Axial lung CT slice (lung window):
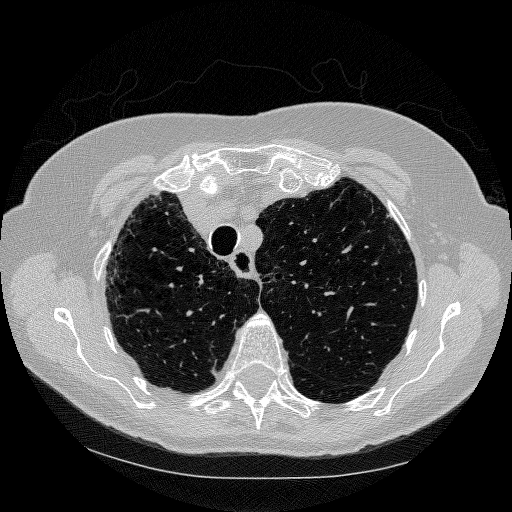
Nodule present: no